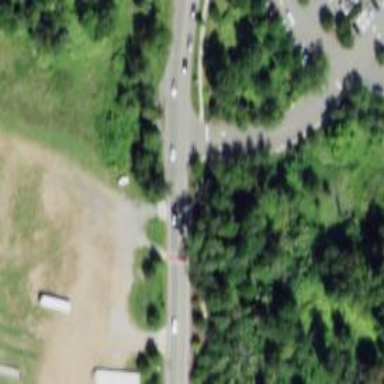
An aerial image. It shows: Stop road.